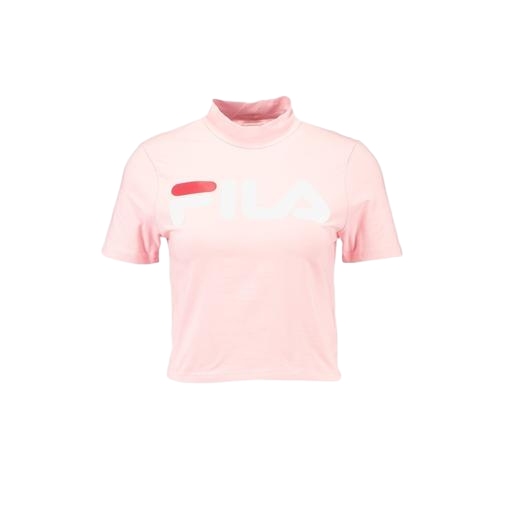
pink pima logo tee, pink graphic t-shirt, pink jersey tee, white background